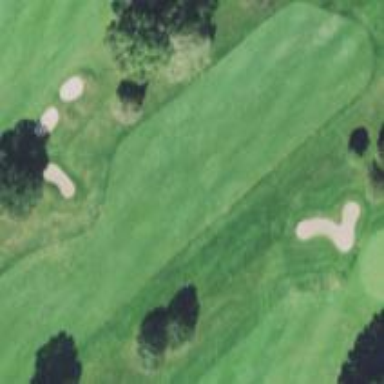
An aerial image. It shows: View of golf hole.